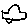
Label: car